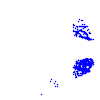
Particle: kaon